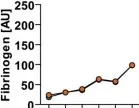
Blood count and hemostaseologic response in acute mercury poisoning of unknown origin. (D) Flow cytometric analysis of agonist (ADP and collagen)-induced binding of soluble fibrinogen to control platelets in presence of high 2,3-dimercapto-1-propanesulfonate (DMPS) doses. AU, arbitrary units.
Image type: chart (chart)